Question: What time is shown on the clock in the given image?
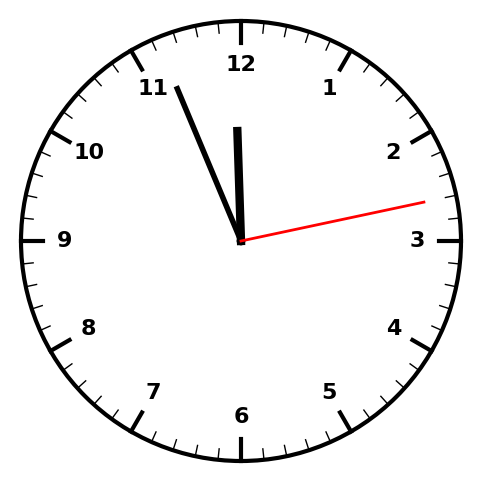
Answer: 11:56:13